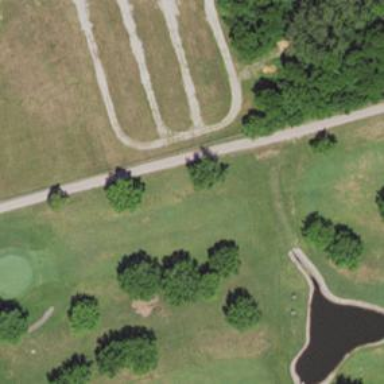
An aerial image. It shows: Golf hole.